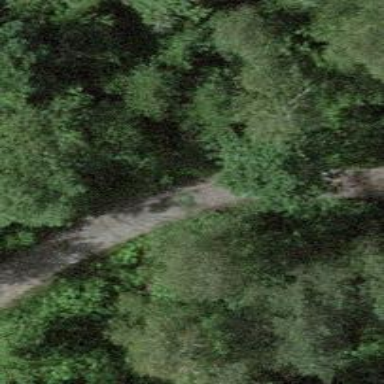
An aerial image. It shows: Unpaved track road with grade3 tracktype.